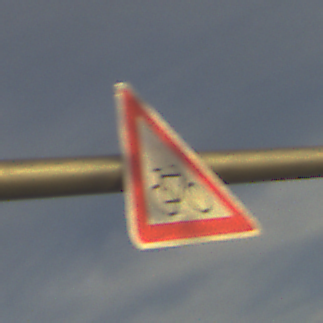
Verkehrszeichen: RadverkehrLinks
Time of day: SunriseSunset
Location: Outdoor (Nature)
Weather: PartlyCloudy
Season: Summer
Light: Natural